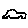
Label: car